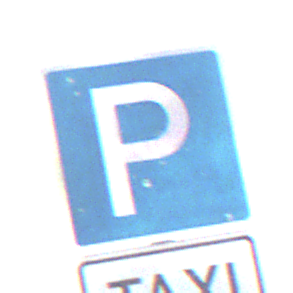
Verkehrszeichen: Parken
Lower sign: FahrzeugeVerbaleAngabe1
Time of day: SunriseSunset
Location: Outdoor (Nature)
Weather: Clear
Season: Winter
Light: Natural